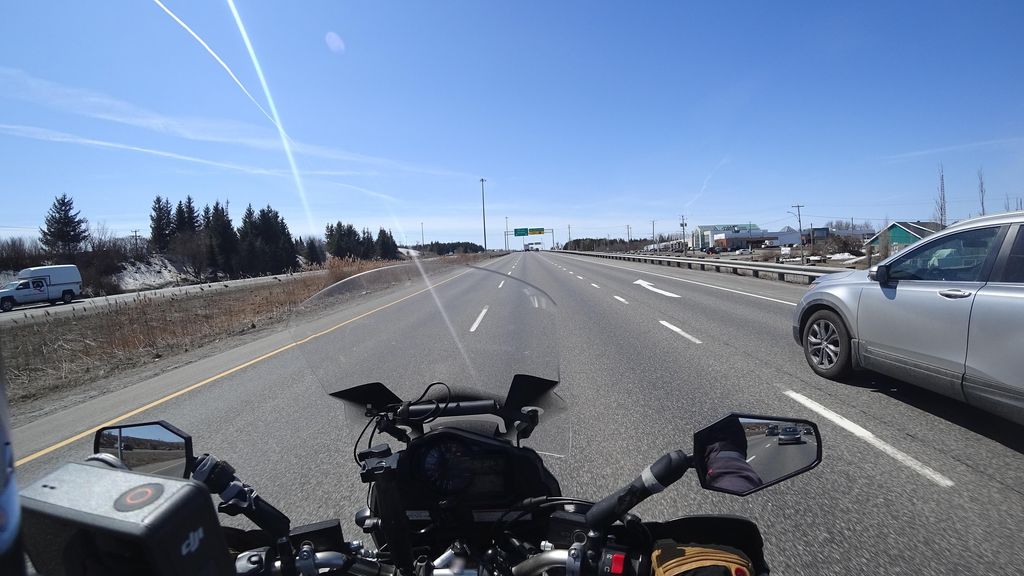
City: quebec_city